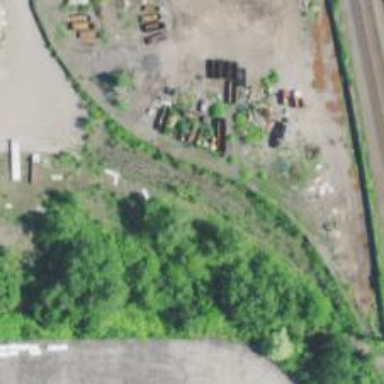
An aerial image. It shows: Disused railway spur line.